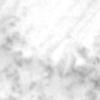
Label: no_change